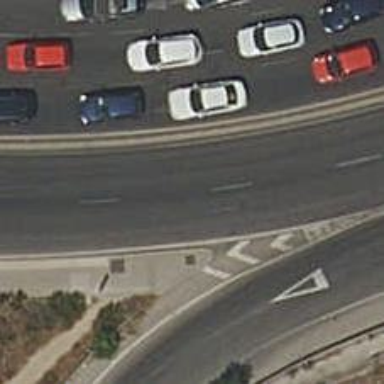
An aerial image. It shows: Public transport stop position.